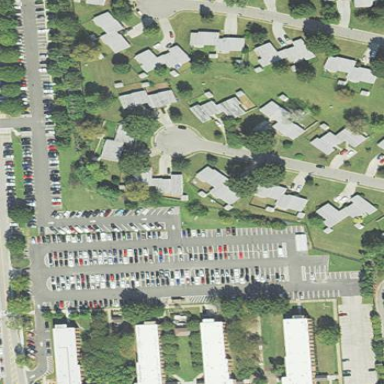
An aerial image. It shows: Parking area with surface.